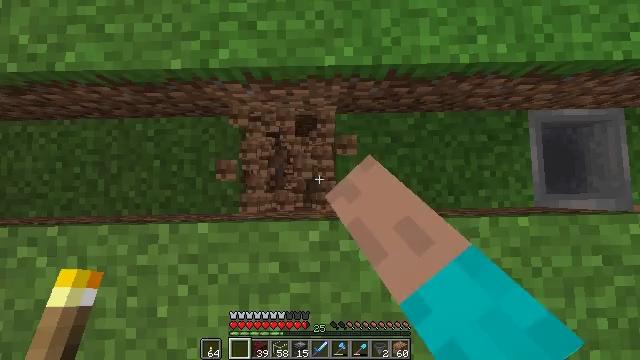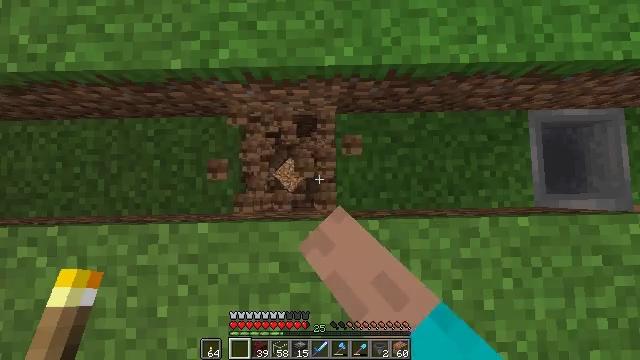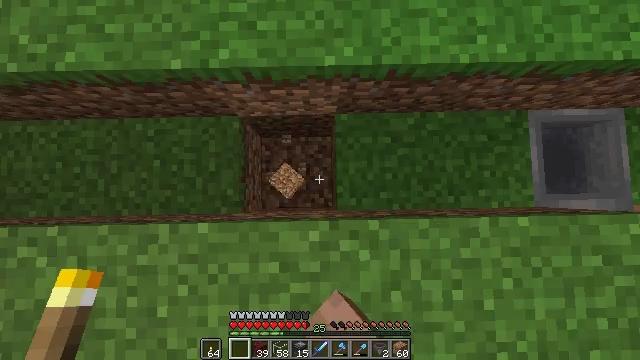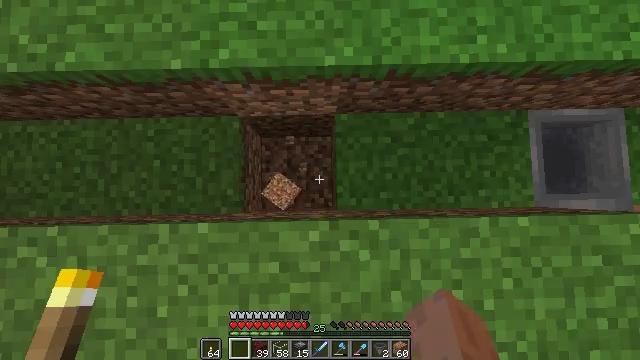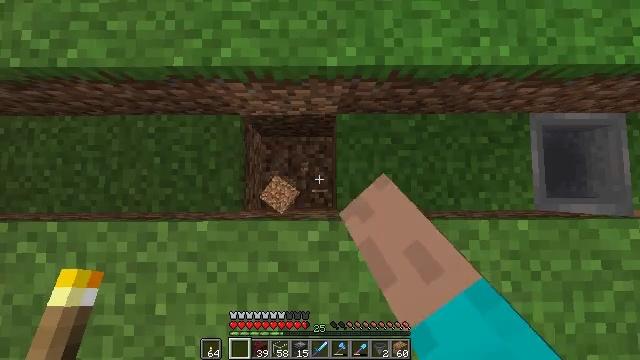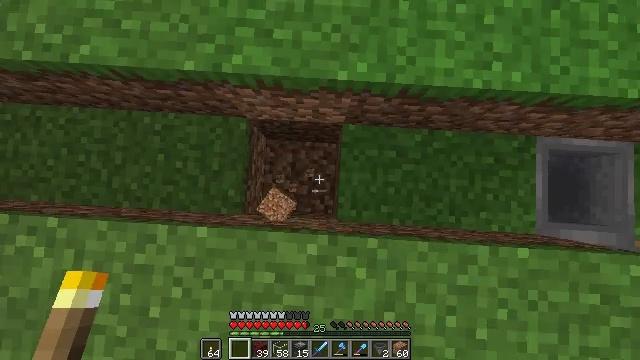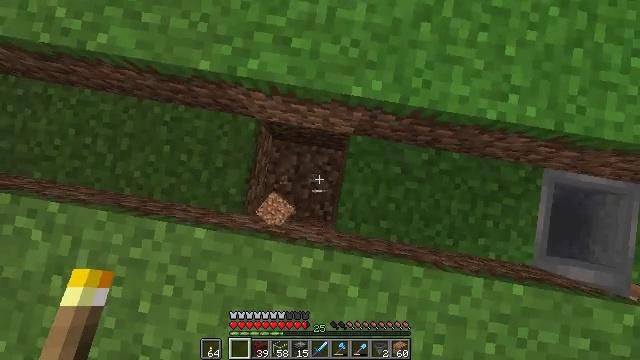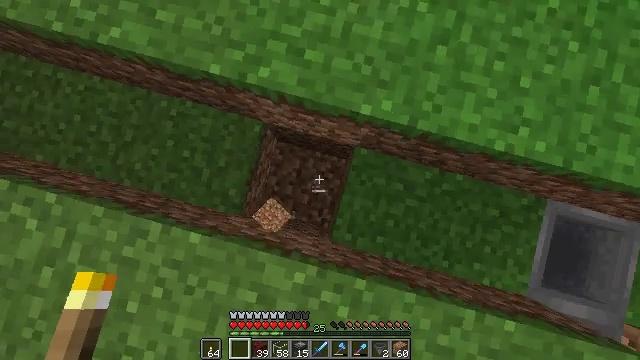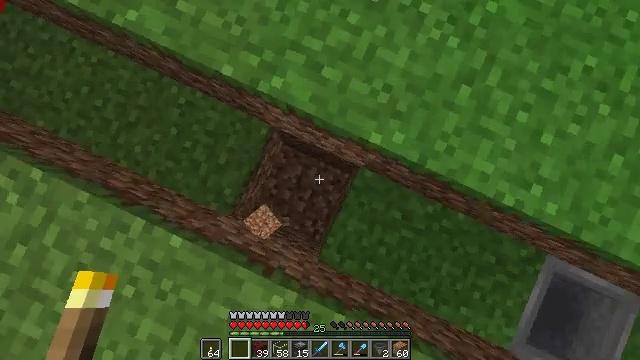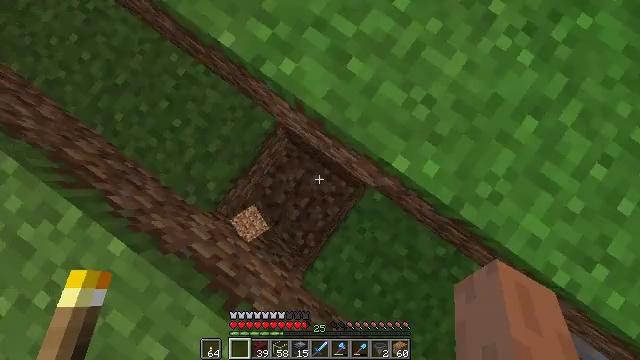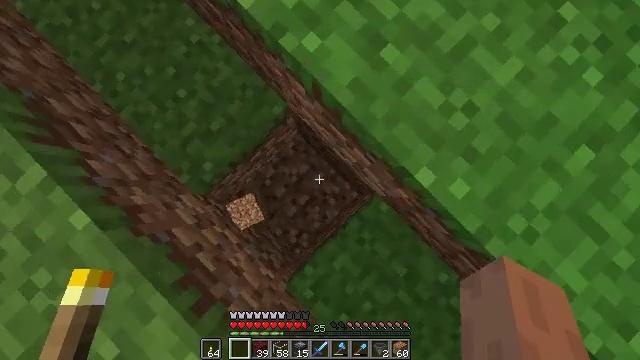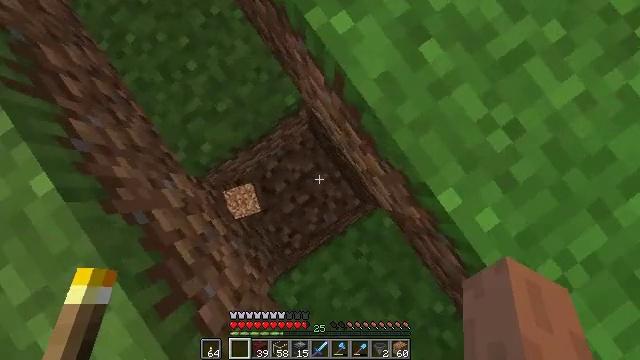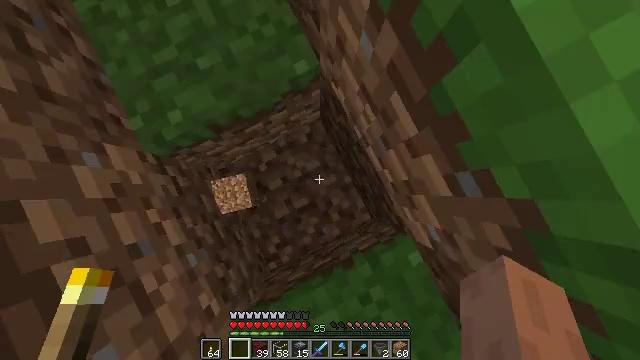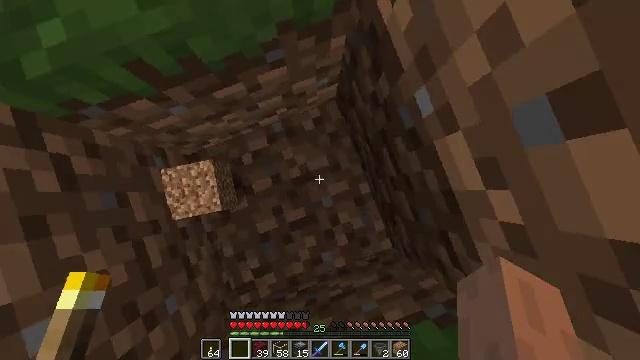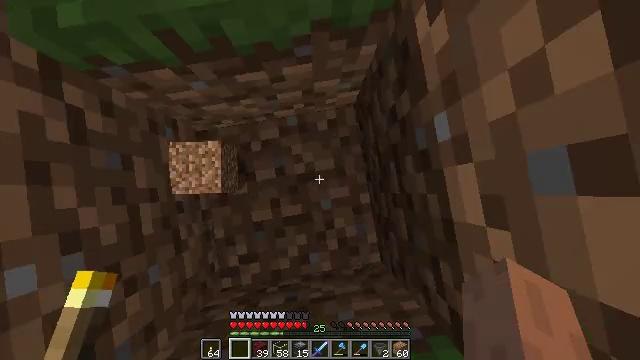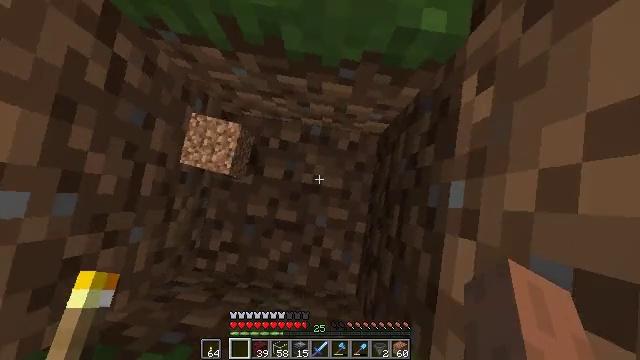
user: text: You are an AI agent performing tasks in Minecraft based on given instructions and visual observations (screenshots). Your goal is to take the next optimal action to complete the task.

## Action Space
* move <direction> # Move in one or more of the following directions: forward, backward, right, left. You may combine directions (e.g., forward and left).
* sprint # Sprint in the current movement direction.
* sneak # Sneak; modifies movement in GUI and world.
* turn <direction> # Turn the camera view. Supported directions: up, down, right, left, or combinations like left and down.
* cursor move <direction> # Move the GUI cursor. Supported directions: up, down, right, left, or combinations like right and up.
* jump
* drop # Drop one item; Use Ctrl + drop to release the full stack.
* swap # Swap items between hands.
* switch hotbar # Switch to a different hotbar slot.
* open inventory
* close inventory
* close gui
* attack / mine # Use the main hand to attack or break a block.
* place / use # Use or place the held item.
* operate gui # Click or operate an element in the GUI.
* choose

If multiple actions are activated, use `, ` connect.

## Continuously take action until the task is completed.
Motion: motion action
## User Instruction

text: Open your crafting table and make a redstone block.
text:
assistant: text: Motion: attack / mine
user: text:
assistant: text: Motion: attack / mine
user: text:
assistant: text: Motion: attack / mine
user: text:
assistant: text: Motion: no_op
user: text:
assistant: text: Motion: move forward, turn left
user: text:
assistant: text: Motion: move forward, turn left
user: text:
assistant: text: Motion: move forward, turn left
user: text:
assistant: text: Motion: move forward, turn left
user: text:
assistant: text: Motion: move forward, turn left
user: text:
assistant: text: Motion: move forward, turn left
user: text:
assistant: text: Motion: turn left
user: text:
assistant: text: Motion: turn left
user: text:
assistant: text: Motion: turn left
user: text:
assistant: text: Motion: turn left
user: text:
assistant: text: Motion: turn left and up
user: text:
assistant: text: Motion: turn left and up
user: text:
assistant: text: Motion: turn left
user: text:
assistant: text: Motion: no_op
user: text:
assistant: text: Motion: no_op
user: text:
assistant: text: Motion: no_op
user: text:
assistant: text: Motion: turn right
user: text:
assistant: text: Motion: turn right and up
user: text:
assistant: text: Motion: move forward, turn right and up
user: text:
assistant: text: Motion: move forward, turn right and up
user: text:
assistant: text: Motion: move forward, turn right and up
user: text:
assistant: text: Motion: move forward, turn right and up
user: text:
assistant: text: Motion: move forward, turn right and up
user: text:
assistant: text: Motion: move forward, turn right and up
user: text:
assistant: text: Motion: move forward, turn right and up, jump
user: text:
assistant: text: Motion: move forward, turn up, jump